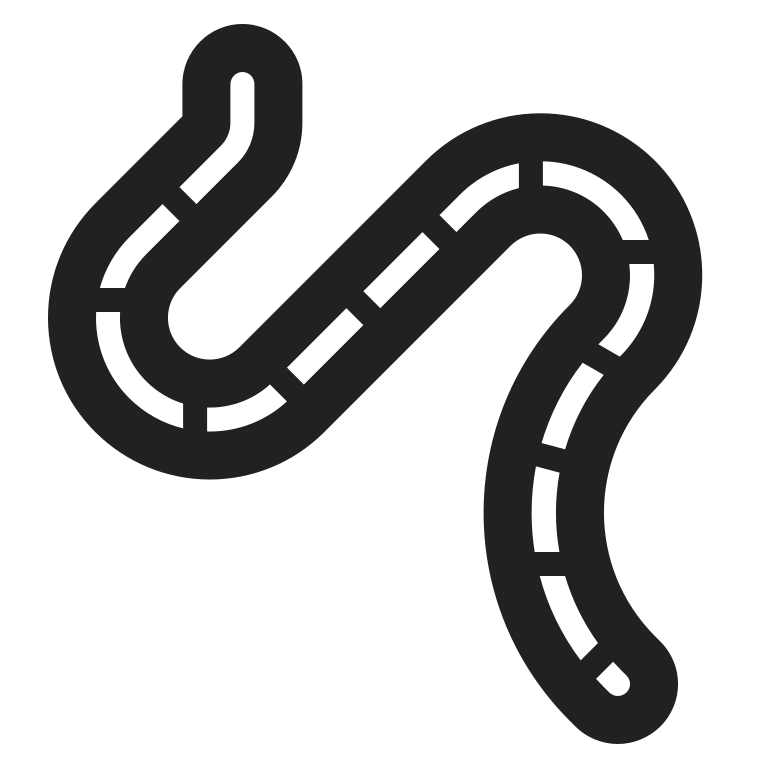
worm high contrast